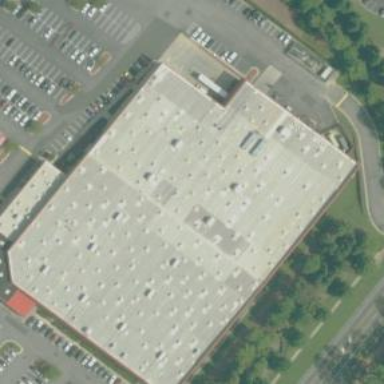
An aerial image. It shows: Retail building that operates as wholesale shop.